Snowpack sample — Snodgrass Mountain, Crested Butte, Colorado (2/4/25, 12:06 PM MST)
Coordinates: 38.923, -106.968
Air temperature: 35 °F
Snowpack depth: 80 cm
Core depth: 80 cm
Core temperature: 32 °F
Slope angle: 14°, slope face: 78°
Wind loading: low
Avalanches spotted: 0
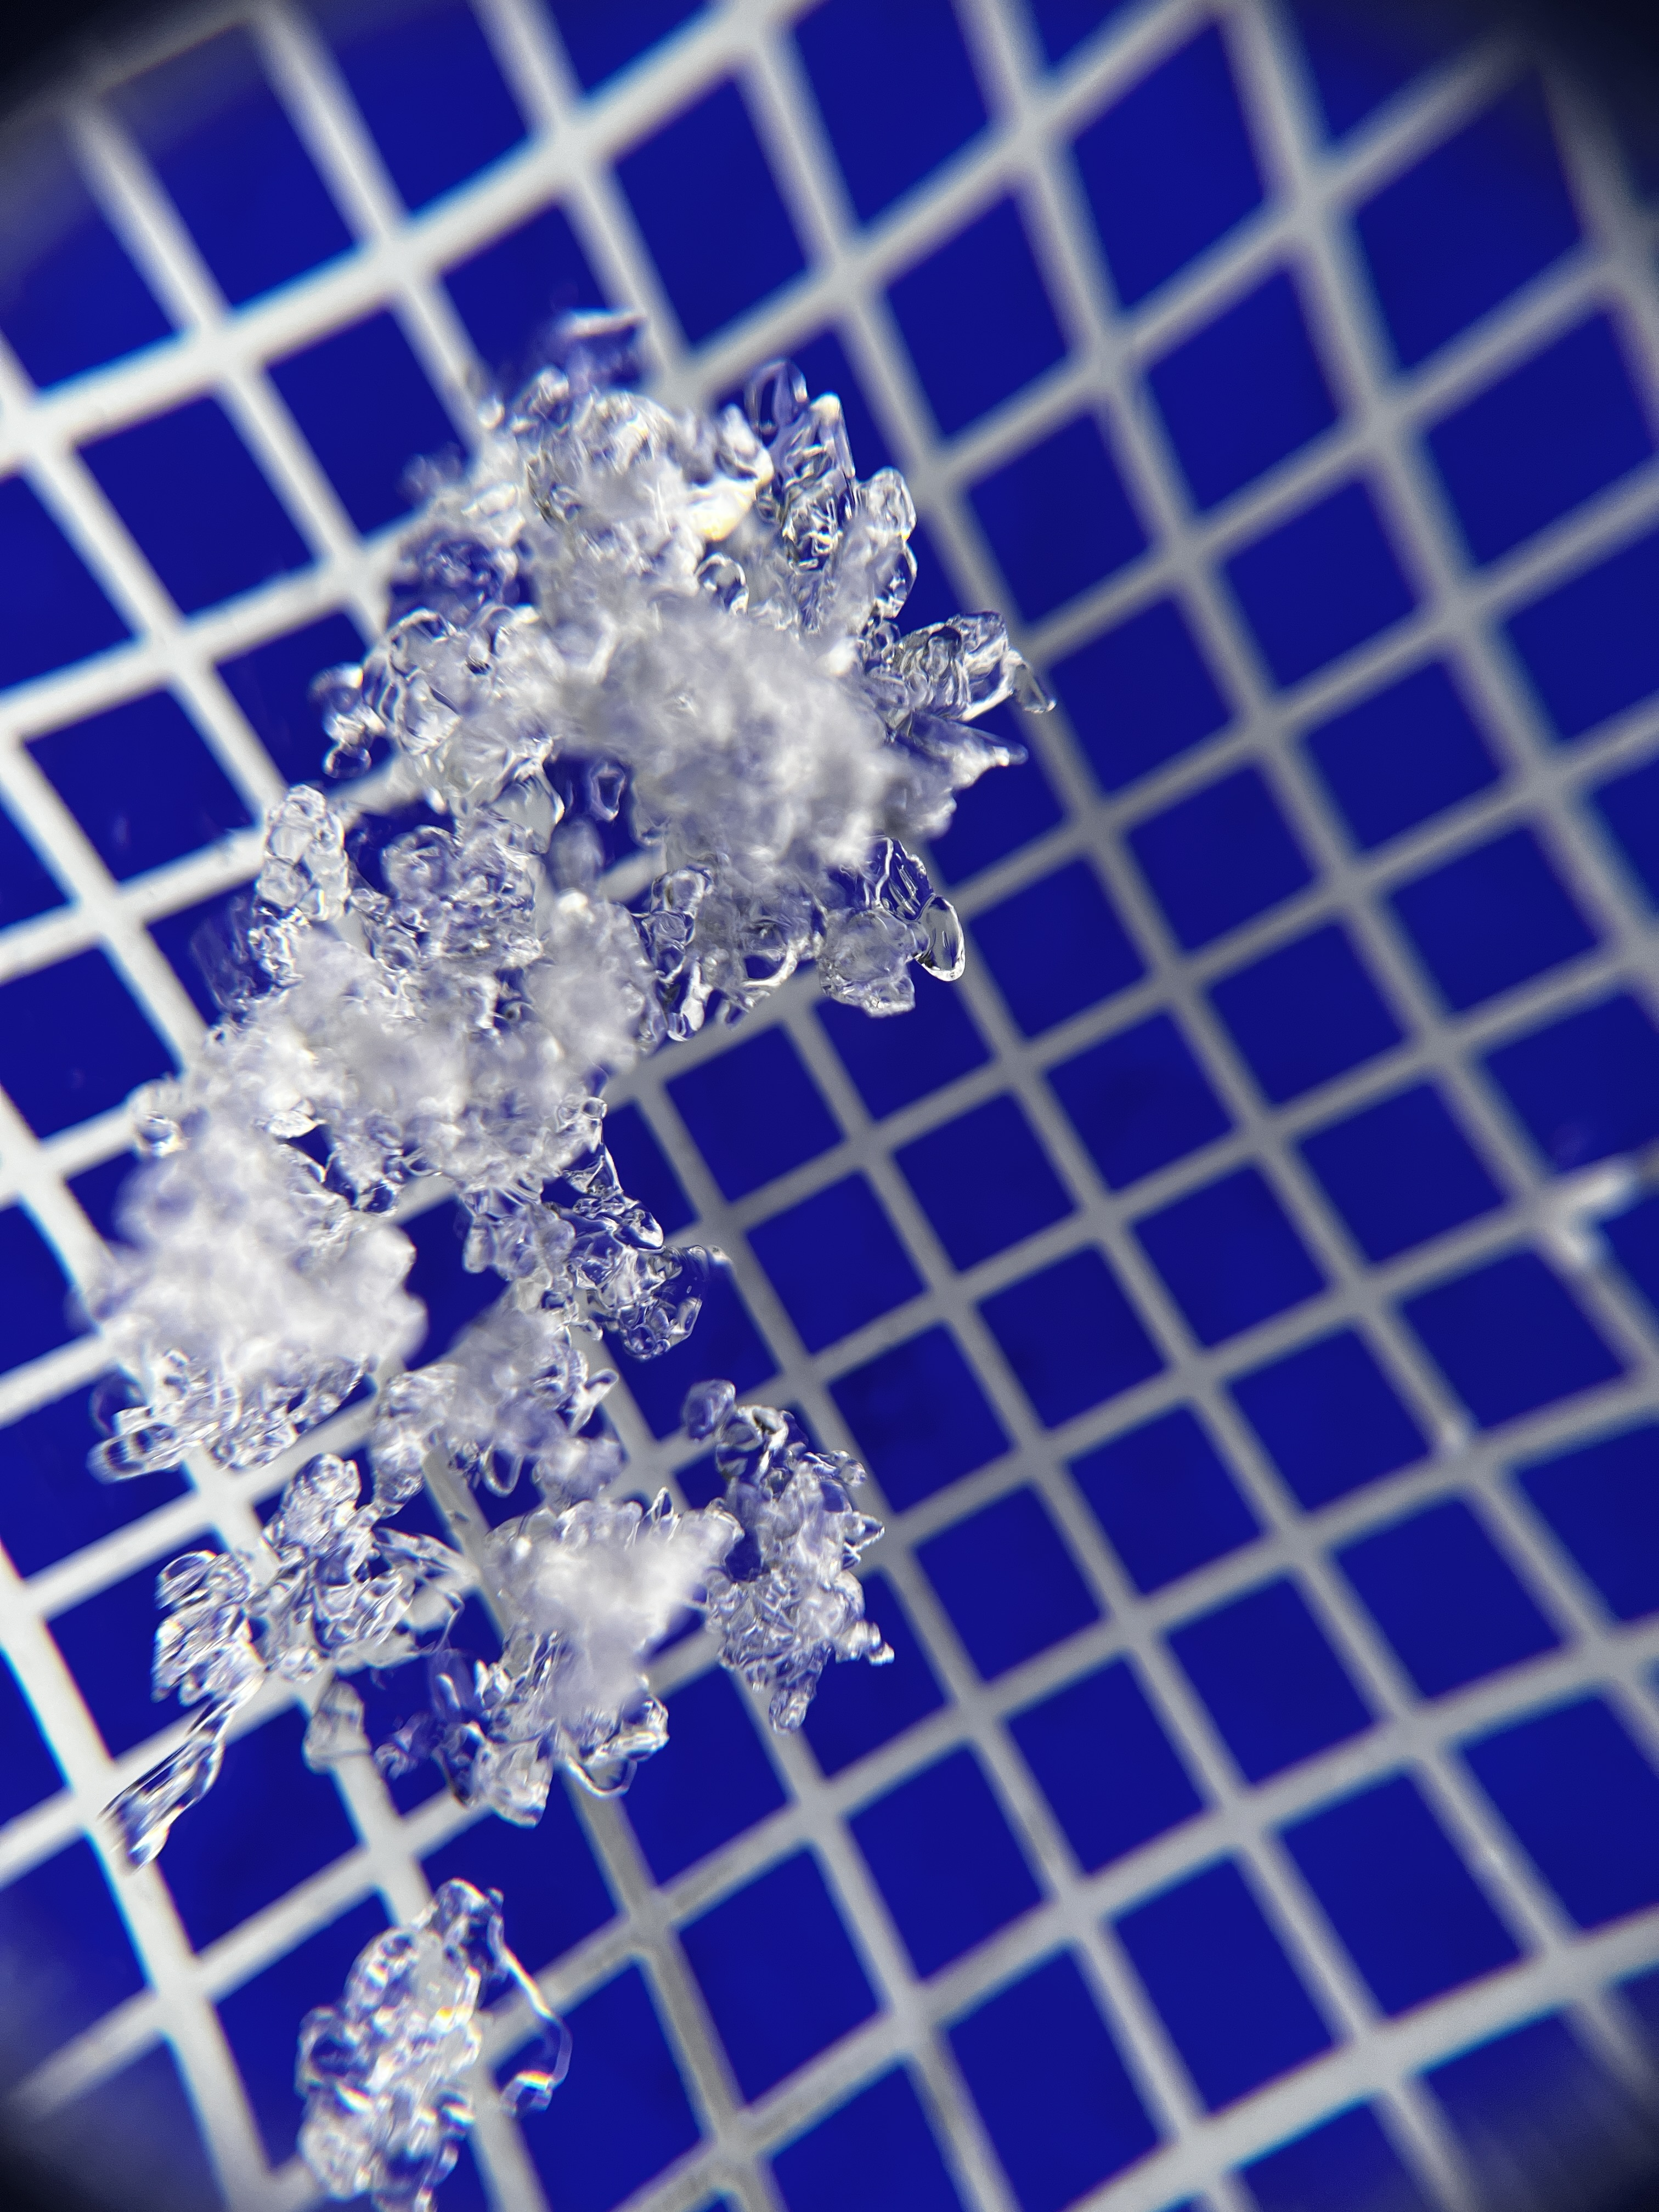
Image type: magnified_profile
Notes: No avalanches nearby, unusually warm weather for the last month reported by residents, Collected 25 yards from treeline